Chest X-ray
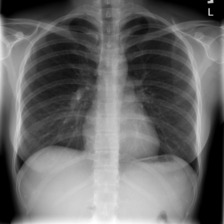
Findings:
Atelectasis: negative
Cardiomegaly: negative
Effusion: negative
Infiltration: positive
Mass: negative
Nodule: negative
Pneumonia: negative
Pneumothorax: negative
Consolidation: negative
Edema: negative
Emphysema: negative
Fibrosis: negative
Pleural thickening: negative
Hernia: negative